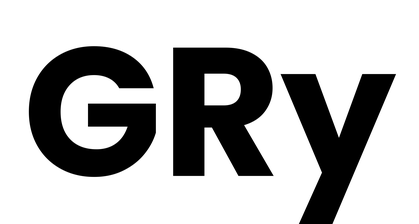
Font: Poppins-Bold